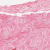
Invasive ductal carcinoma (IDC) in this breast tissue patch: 0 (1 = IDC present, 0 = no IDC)